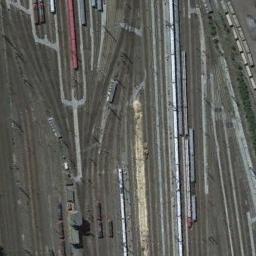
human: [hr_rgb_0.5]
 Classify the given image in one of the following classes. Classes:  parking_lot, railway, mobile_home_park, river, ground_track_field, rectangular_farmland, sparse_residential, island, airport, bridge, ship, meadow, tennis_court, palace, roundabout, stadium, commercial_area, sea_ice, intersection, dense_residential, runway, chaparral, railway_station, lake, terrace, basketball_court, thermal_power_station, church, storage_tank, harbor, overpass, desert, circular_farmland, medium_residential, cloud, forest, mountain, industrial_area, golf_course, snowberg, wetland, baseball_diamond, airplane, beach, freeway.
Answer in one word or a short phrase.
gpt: railway